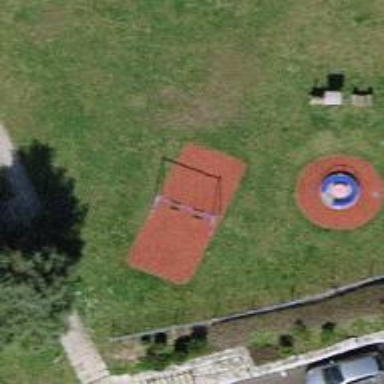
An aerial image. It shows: Playground featuring swings.